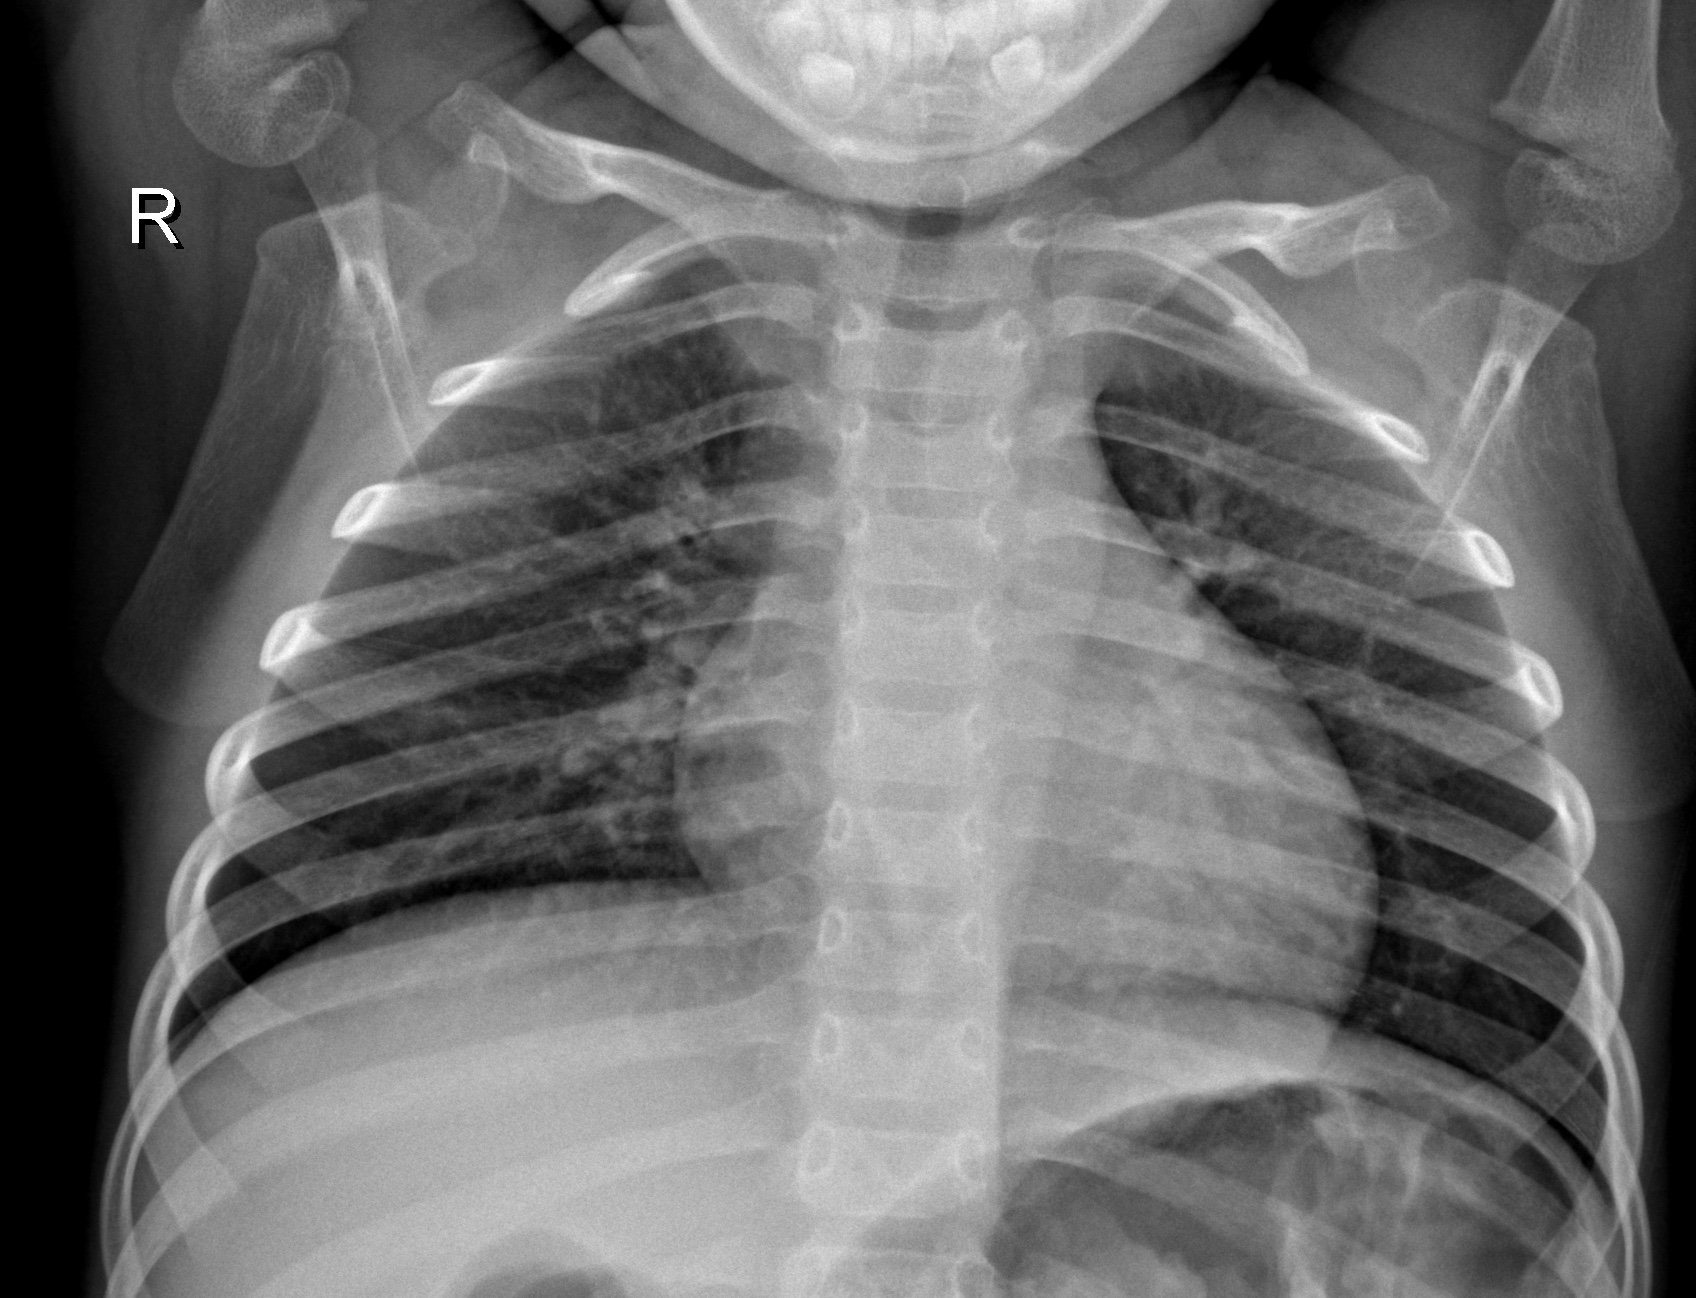
Diagnosis: NORMAL